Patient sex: F
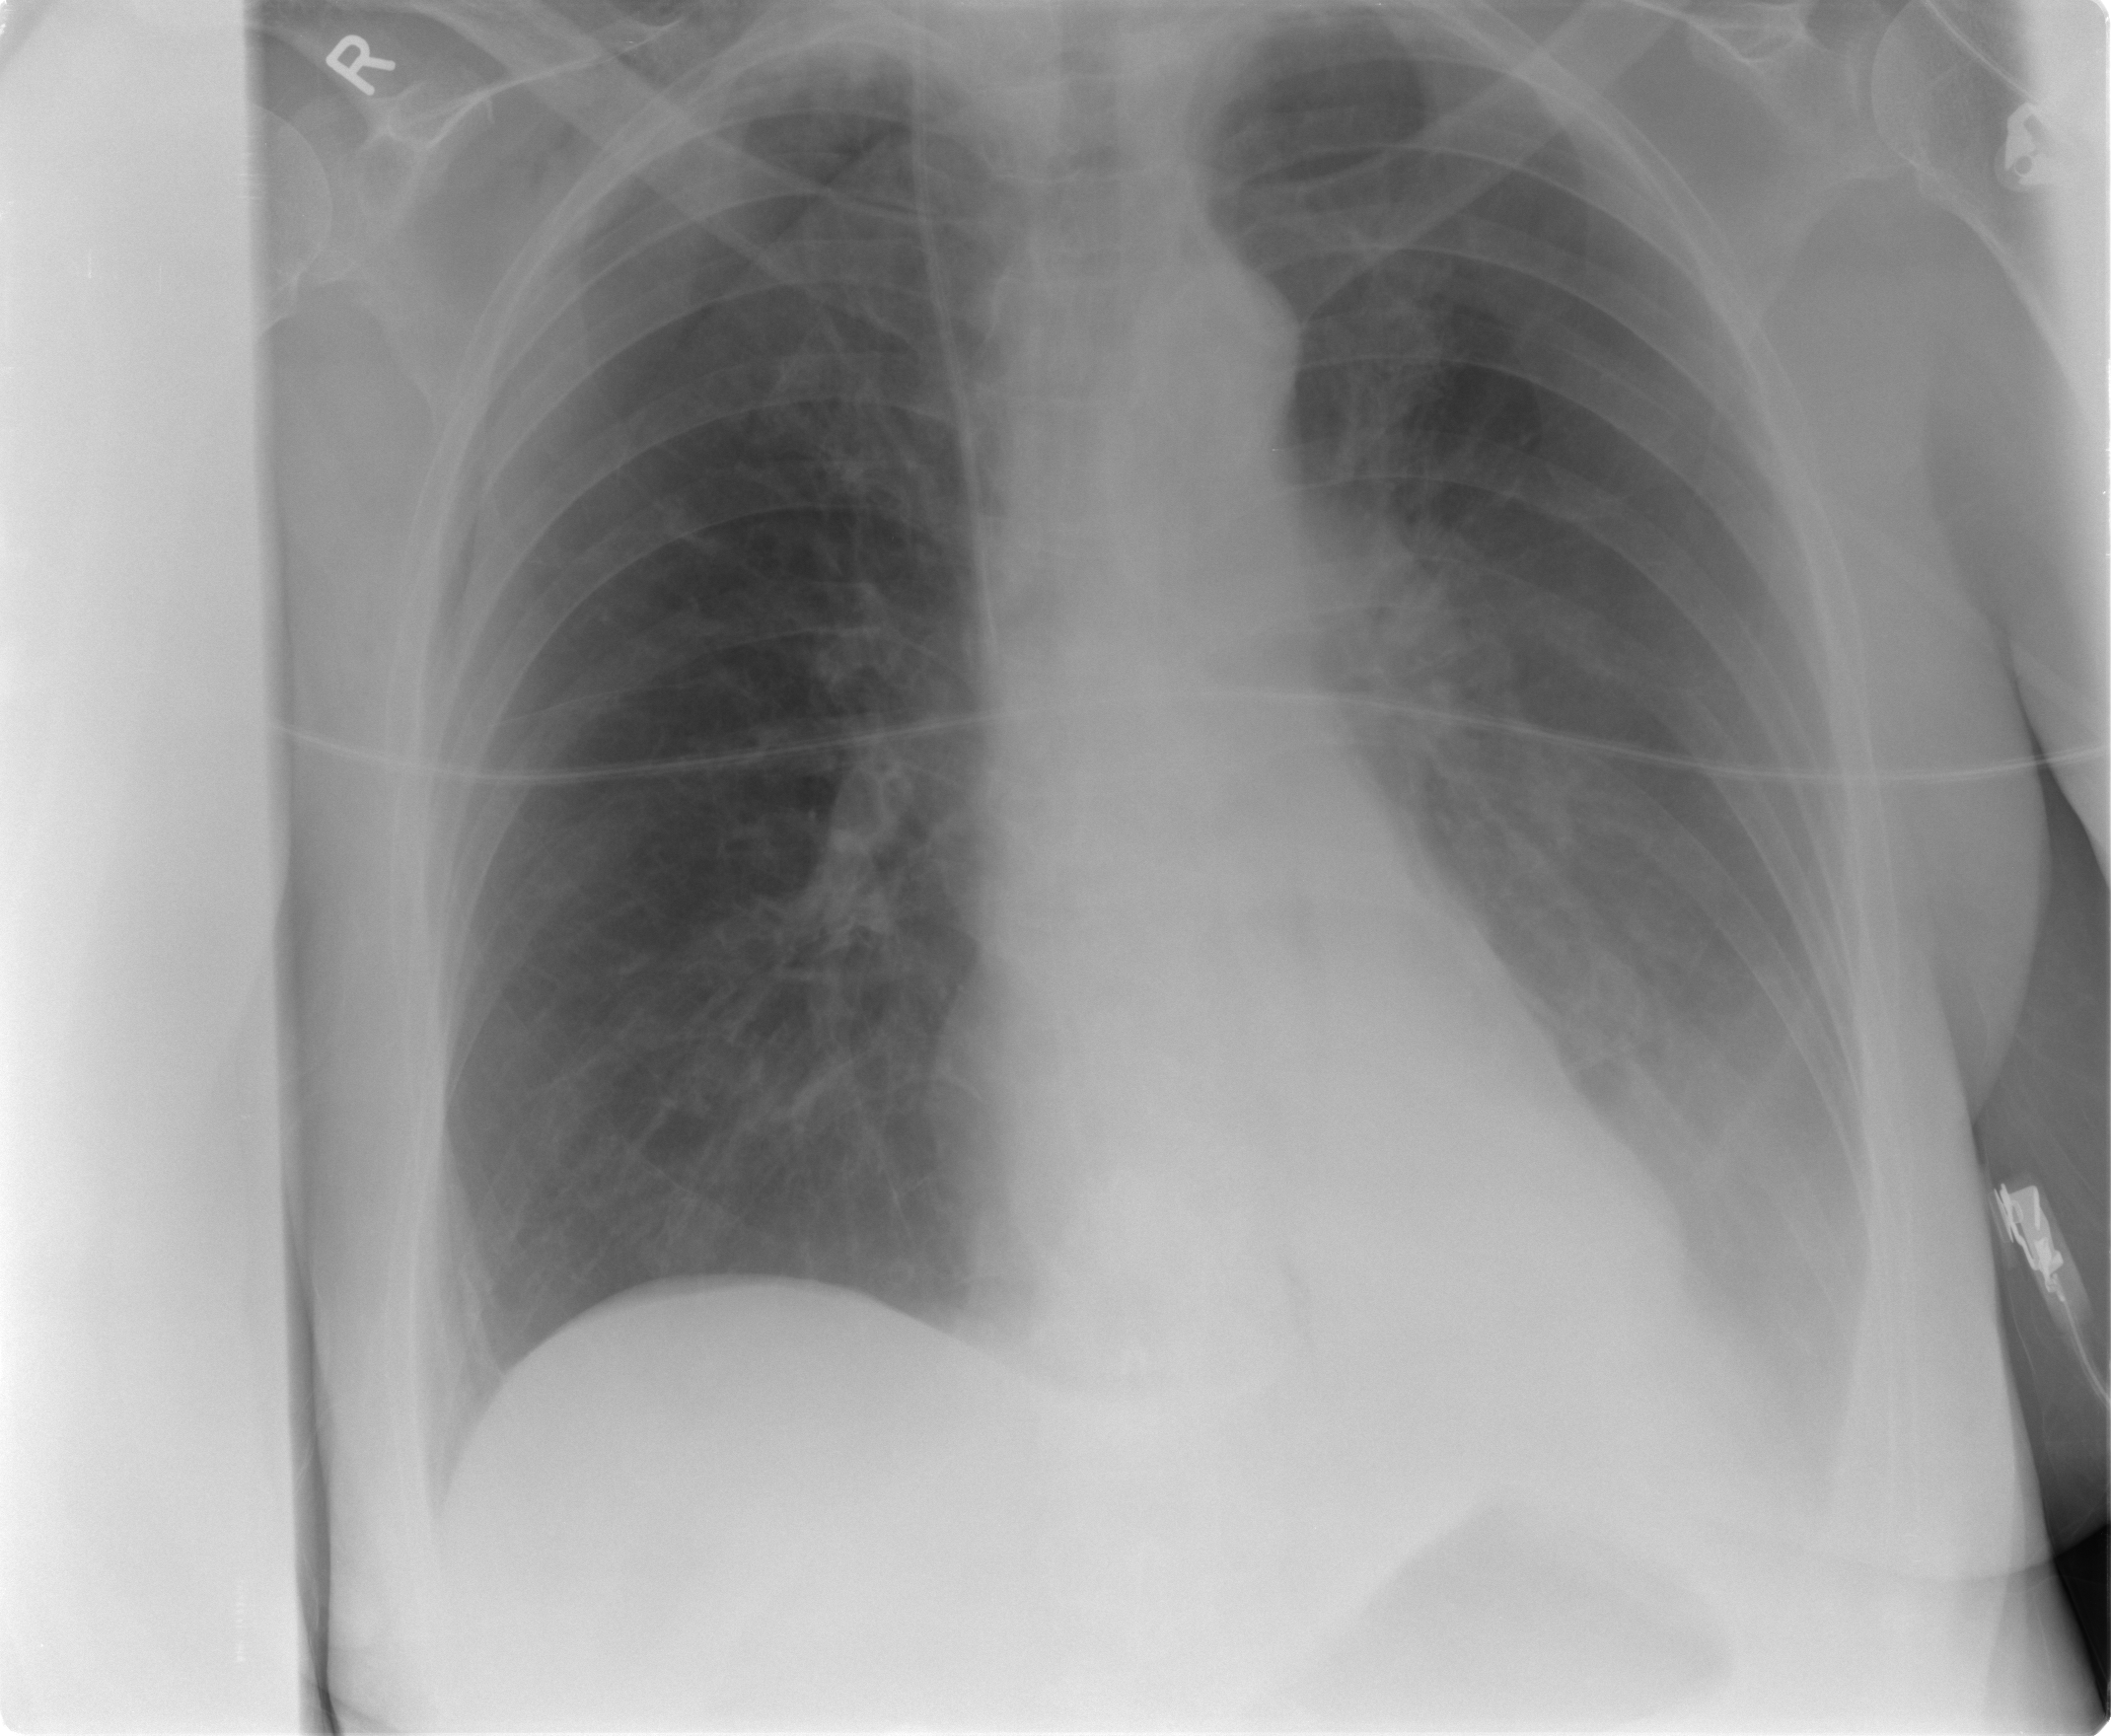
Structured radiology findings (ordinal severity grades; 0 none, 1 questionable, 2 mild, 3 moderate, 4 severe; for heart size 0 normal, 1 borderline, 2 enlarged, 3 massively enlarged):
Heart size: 0
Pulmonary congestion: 0
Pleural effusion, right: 0
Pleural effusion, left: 2
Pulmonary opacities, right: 0
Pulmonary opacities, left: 0
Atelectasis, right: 0
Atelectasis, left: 2